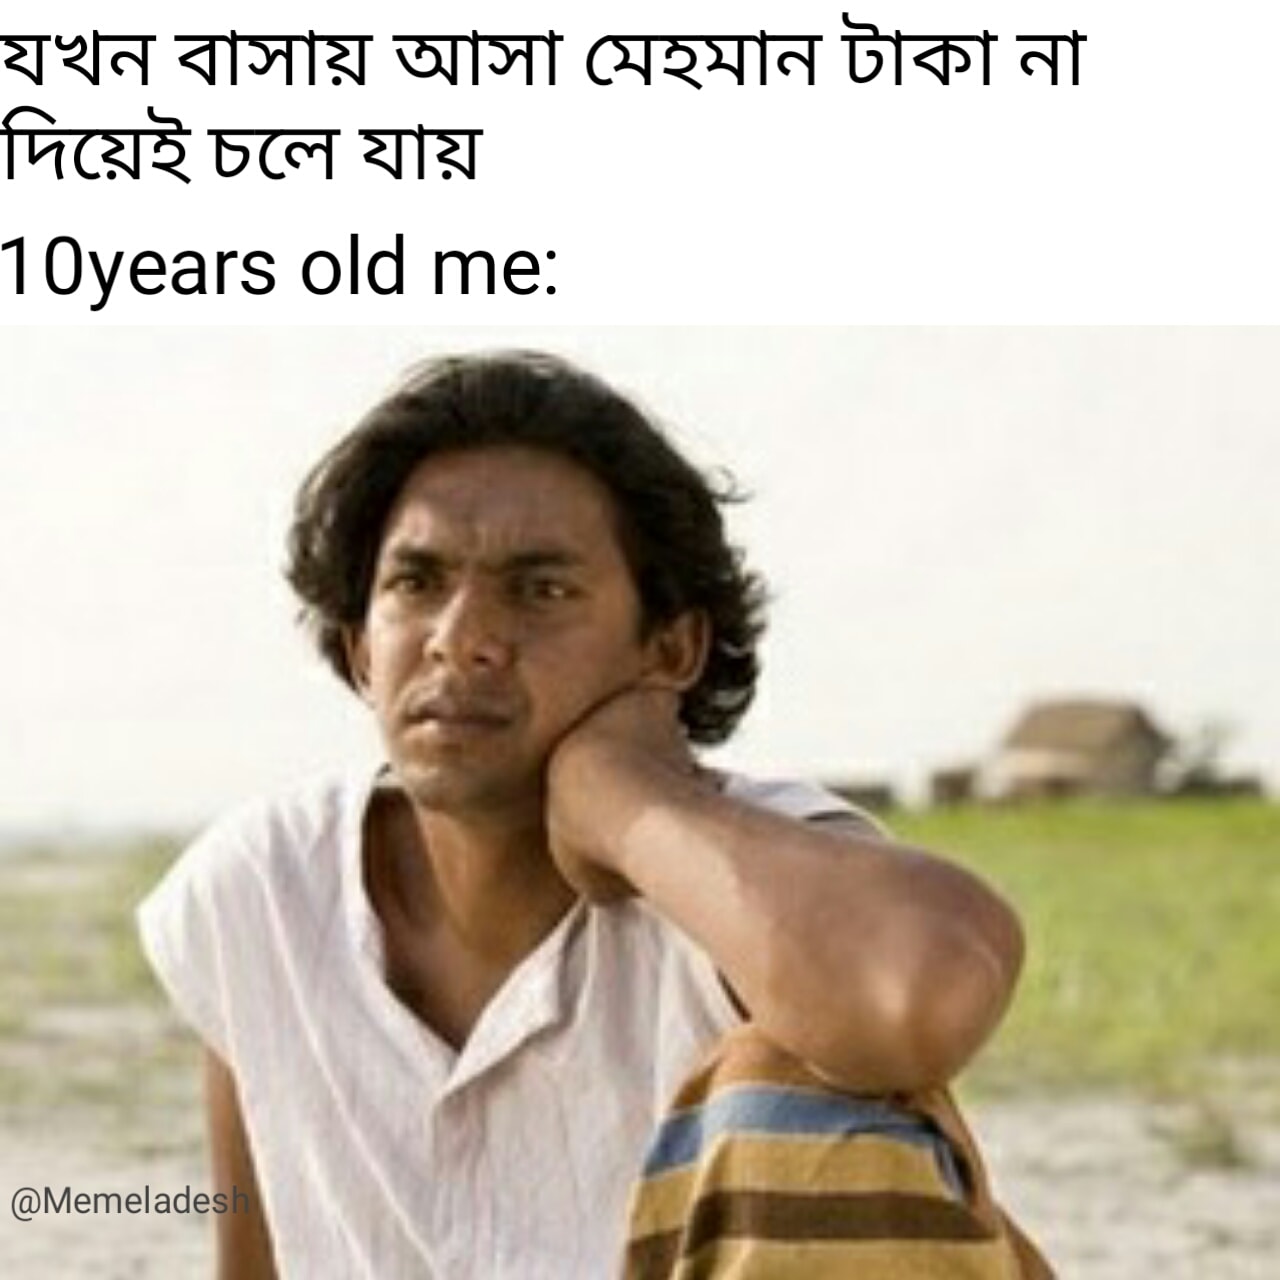
Caption: যখন বাসায় আসা মেহমান টাকা না দিয়েই চলে যায়    10 years old me:
Label: non-hate